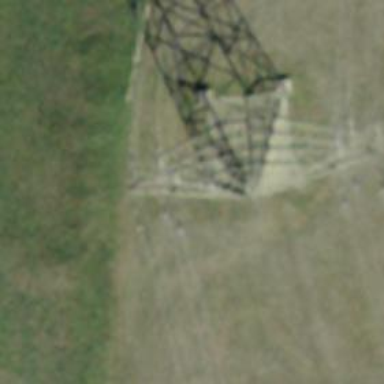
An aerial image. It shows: Power line in the image.